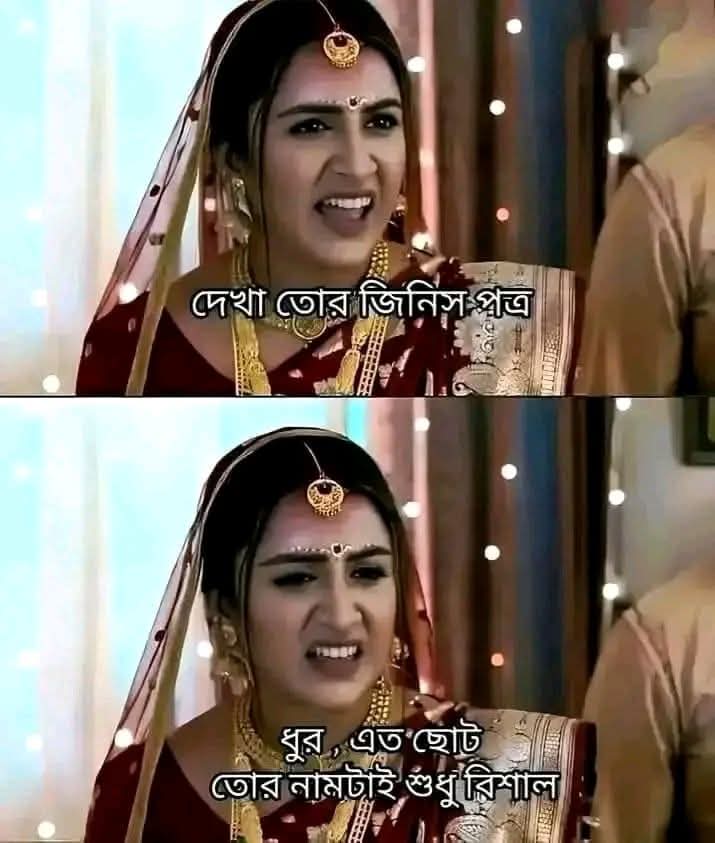
Text: দেখা তোর জিনিস পত্র
ধুর, এত ছোট তোর নামটাই শুধু রিশাল
Label: Non Hate